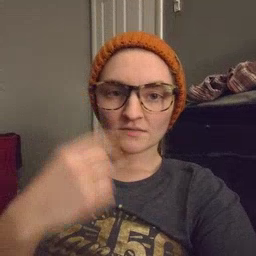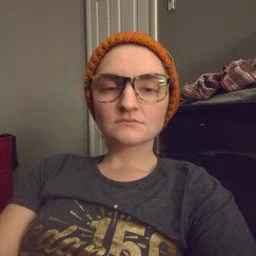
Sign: black